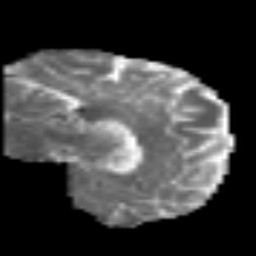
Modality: MD
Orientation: sagittal
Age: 49
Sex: male
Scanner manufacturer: siemens
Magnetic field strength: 3 T
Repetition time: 6.1 s
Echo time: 0.101 s